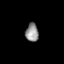
Tissue: prostate
Cell type: Fibroblasts
Senescence score: 0.9209
Nuclear area (px): 233
Mean DAPI intensity: 144.893